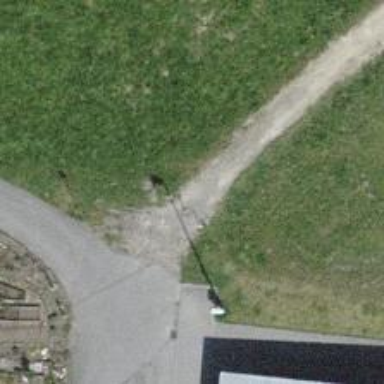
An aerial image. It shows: Bollard.